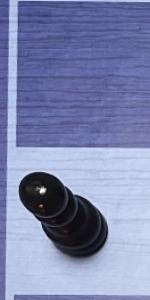
Label: Pawn_Black